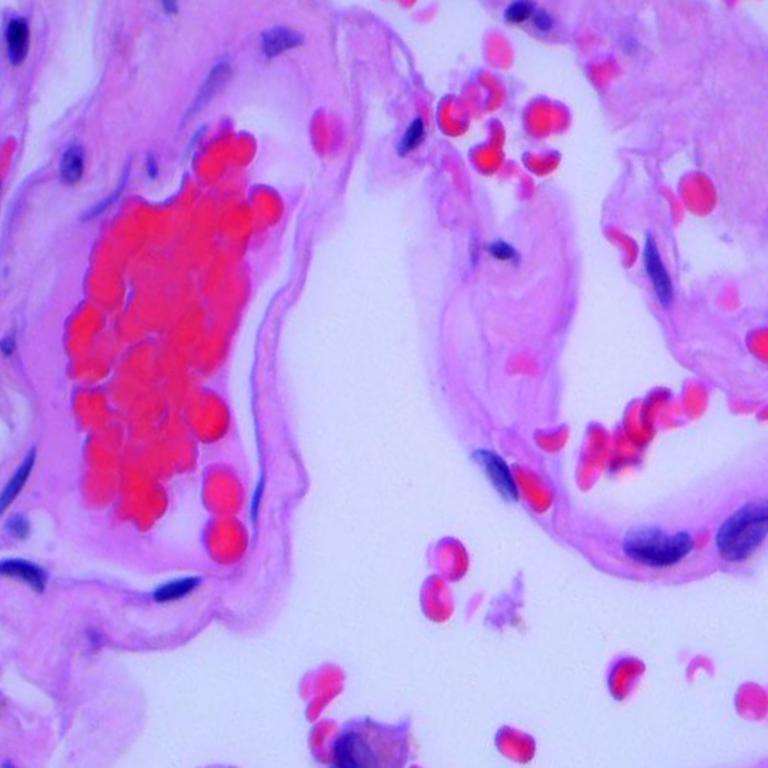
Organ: lung
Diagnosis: benign